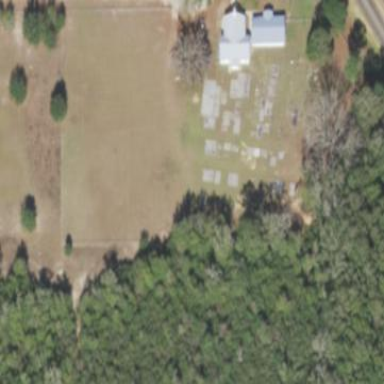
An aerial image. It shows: Cemetery.